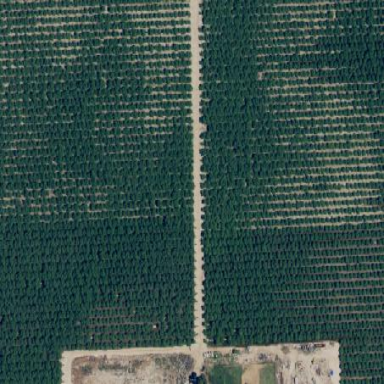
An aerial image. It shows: Orchard filled with almond trees.